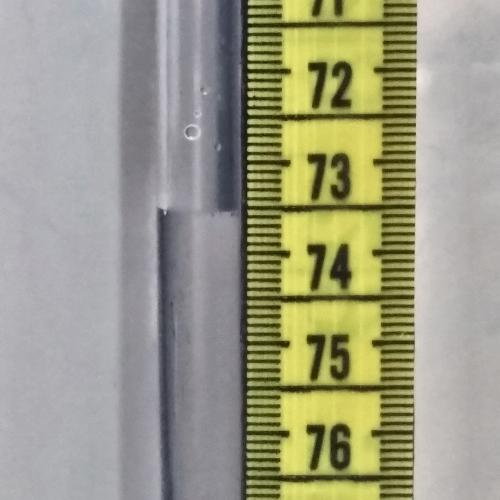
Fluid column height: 73.5 cm